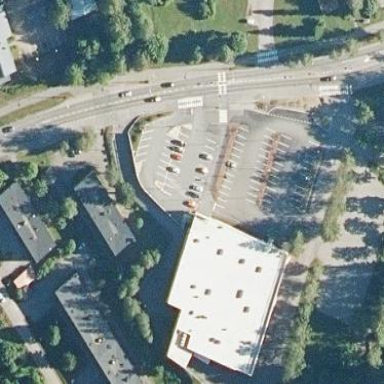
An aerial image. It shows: Retail area.